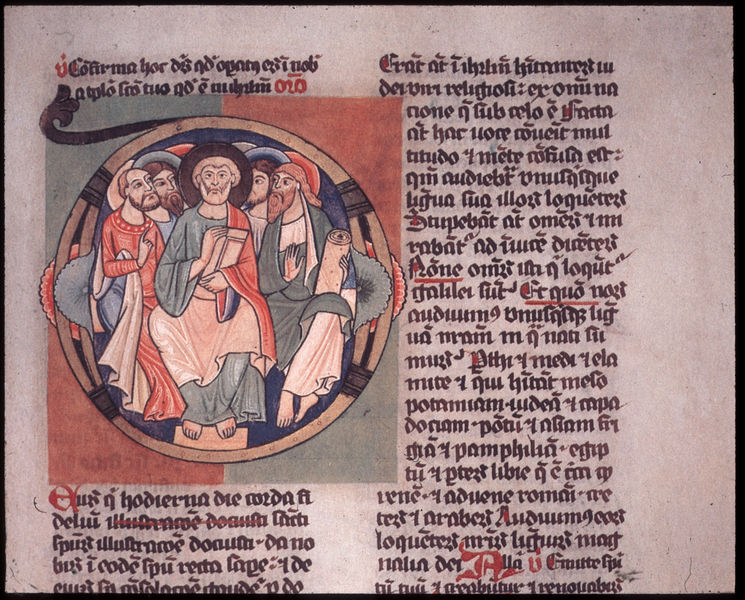
Titel: Ratmann Sakramentar
Institution: Hildesheim, Domschatz
Schlagwörter: blau, blätter, kopf, mann, weiß, grün, menschen, sitzen, braun, bunt, grau, hüte, köpfe, männer, schwarz, zeichnung, rot, malerei, ornament, bart, bärte, mützen, bibel, gelehrte, gewand, haare, gewänder, blatt, rosa, kreis, rund, farbig, füße, schrift, bücher, papier, spalten, zeigefinger, ornamente, verzierung, buch, barfuß, seite, illustration, text, buchstabe, buchstaben, initiale, buchseite, schein, heiligenschein, nimbus, christus, jesus, rollen, mittelalter, schriftrolle, gelehrter, heilige, jünger, heilig, handschrift, latein, apostel, jünglinge, buchmalerei, evangelisten, gewandt, majestas domini, unterstrichen, o